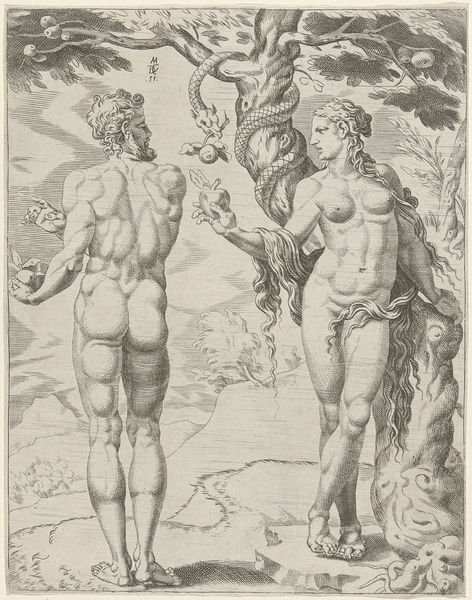
Titel: Adam en Eva
Künstler: Dirck Volckertsz Coornhert
Standort: Amsterdam
Institution: Rijksmuseum
Schlagwörter: akt, baum, gott, nackt, zeichnung, bart, bibel, bild, kirche, haare, locken, apfel, graphik, muskeln, adam, eva, paradies, hinten, druck, schlange, bleistift, sündenfall, manierismus, versuchung, eden, kupferstich, adam und eva, vorne, schöpfung, bibl, verbannug